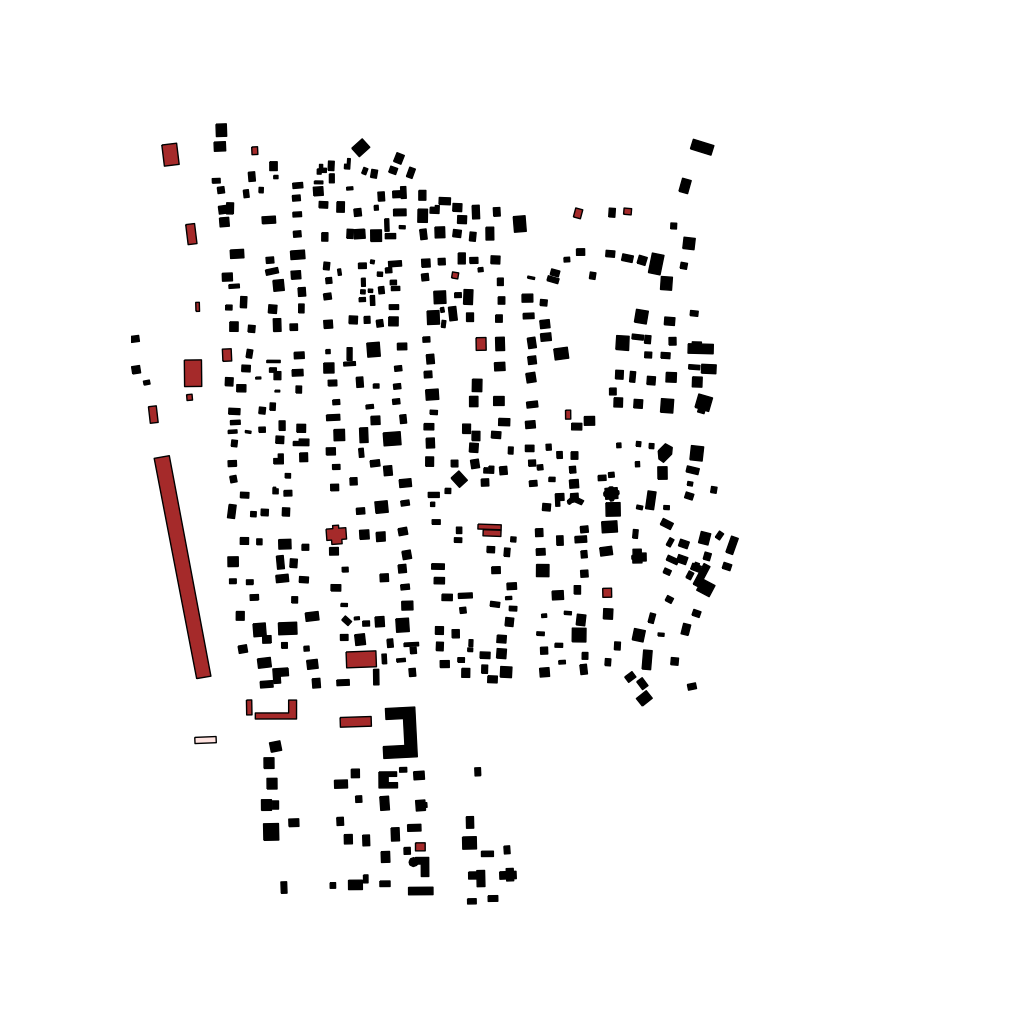
Tags: overhead vector_map, recreation, residential, modern, soviet, individual_rise, low_rise, density_2, Building, Facility, Gas, 1.0 km²